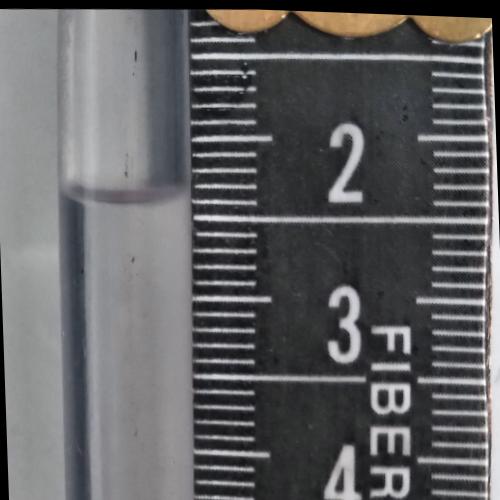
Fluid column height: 2.4 cm